Interaction volume radius: 5 \u00c5
Interaction volume height: 35 \u00c5
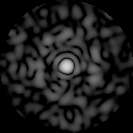
Disorder parameter: 0.8361